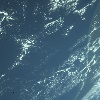
Label: water